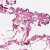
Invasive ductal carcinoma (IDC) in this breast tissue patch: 0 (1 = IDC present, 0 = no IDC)